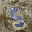
Label: 3